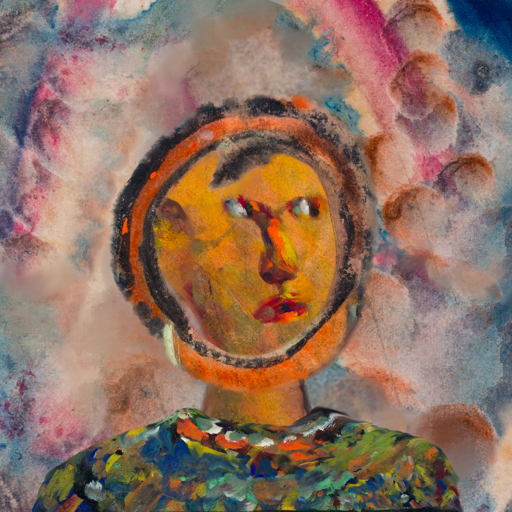
Background: Rupkatha, Head And Neck Side: Gypsy_Mother, Face Side: An_Impression, Bust: An_Impression, Hair Side: Childish, Head Accessory: Blank, Second Necklace: Blank, Necklace: Blank, Baby: Blank